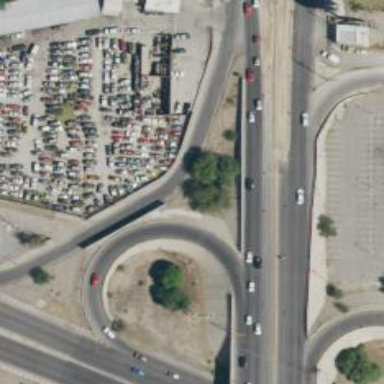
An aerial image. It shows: Trunk link highway.